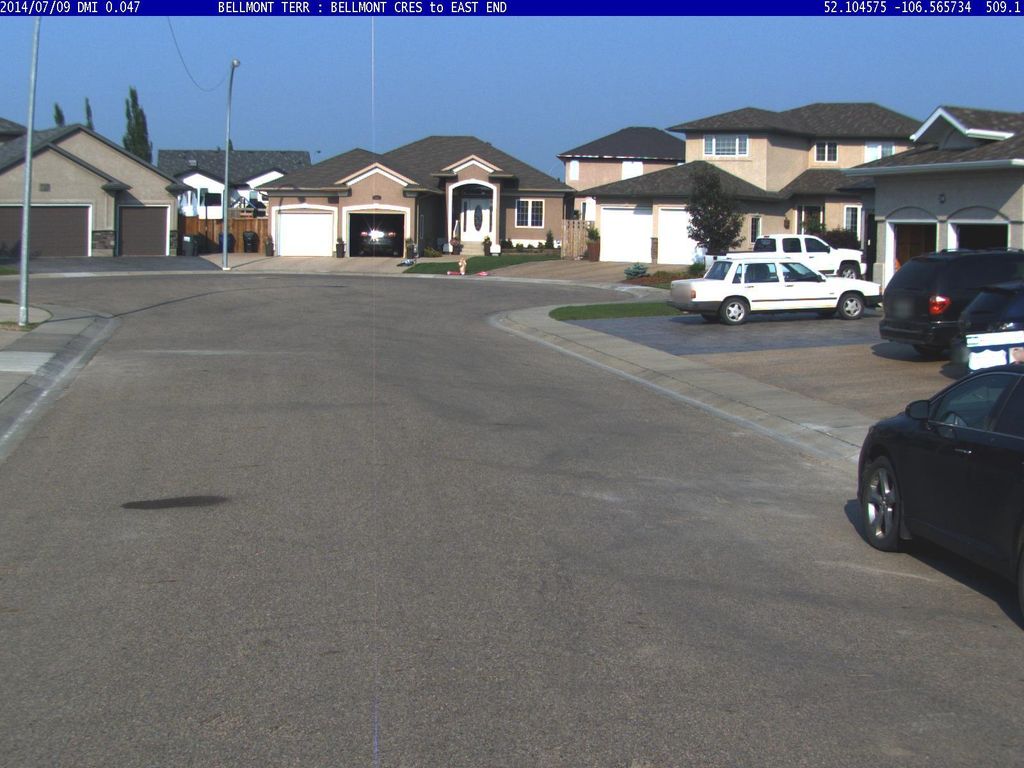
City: saskatoon